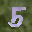
Label: 5